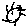
Label: sun